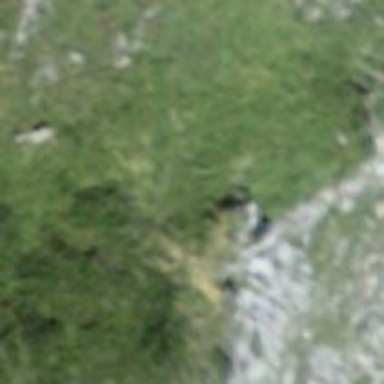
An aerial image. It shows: Cliff in nature.